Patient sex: F
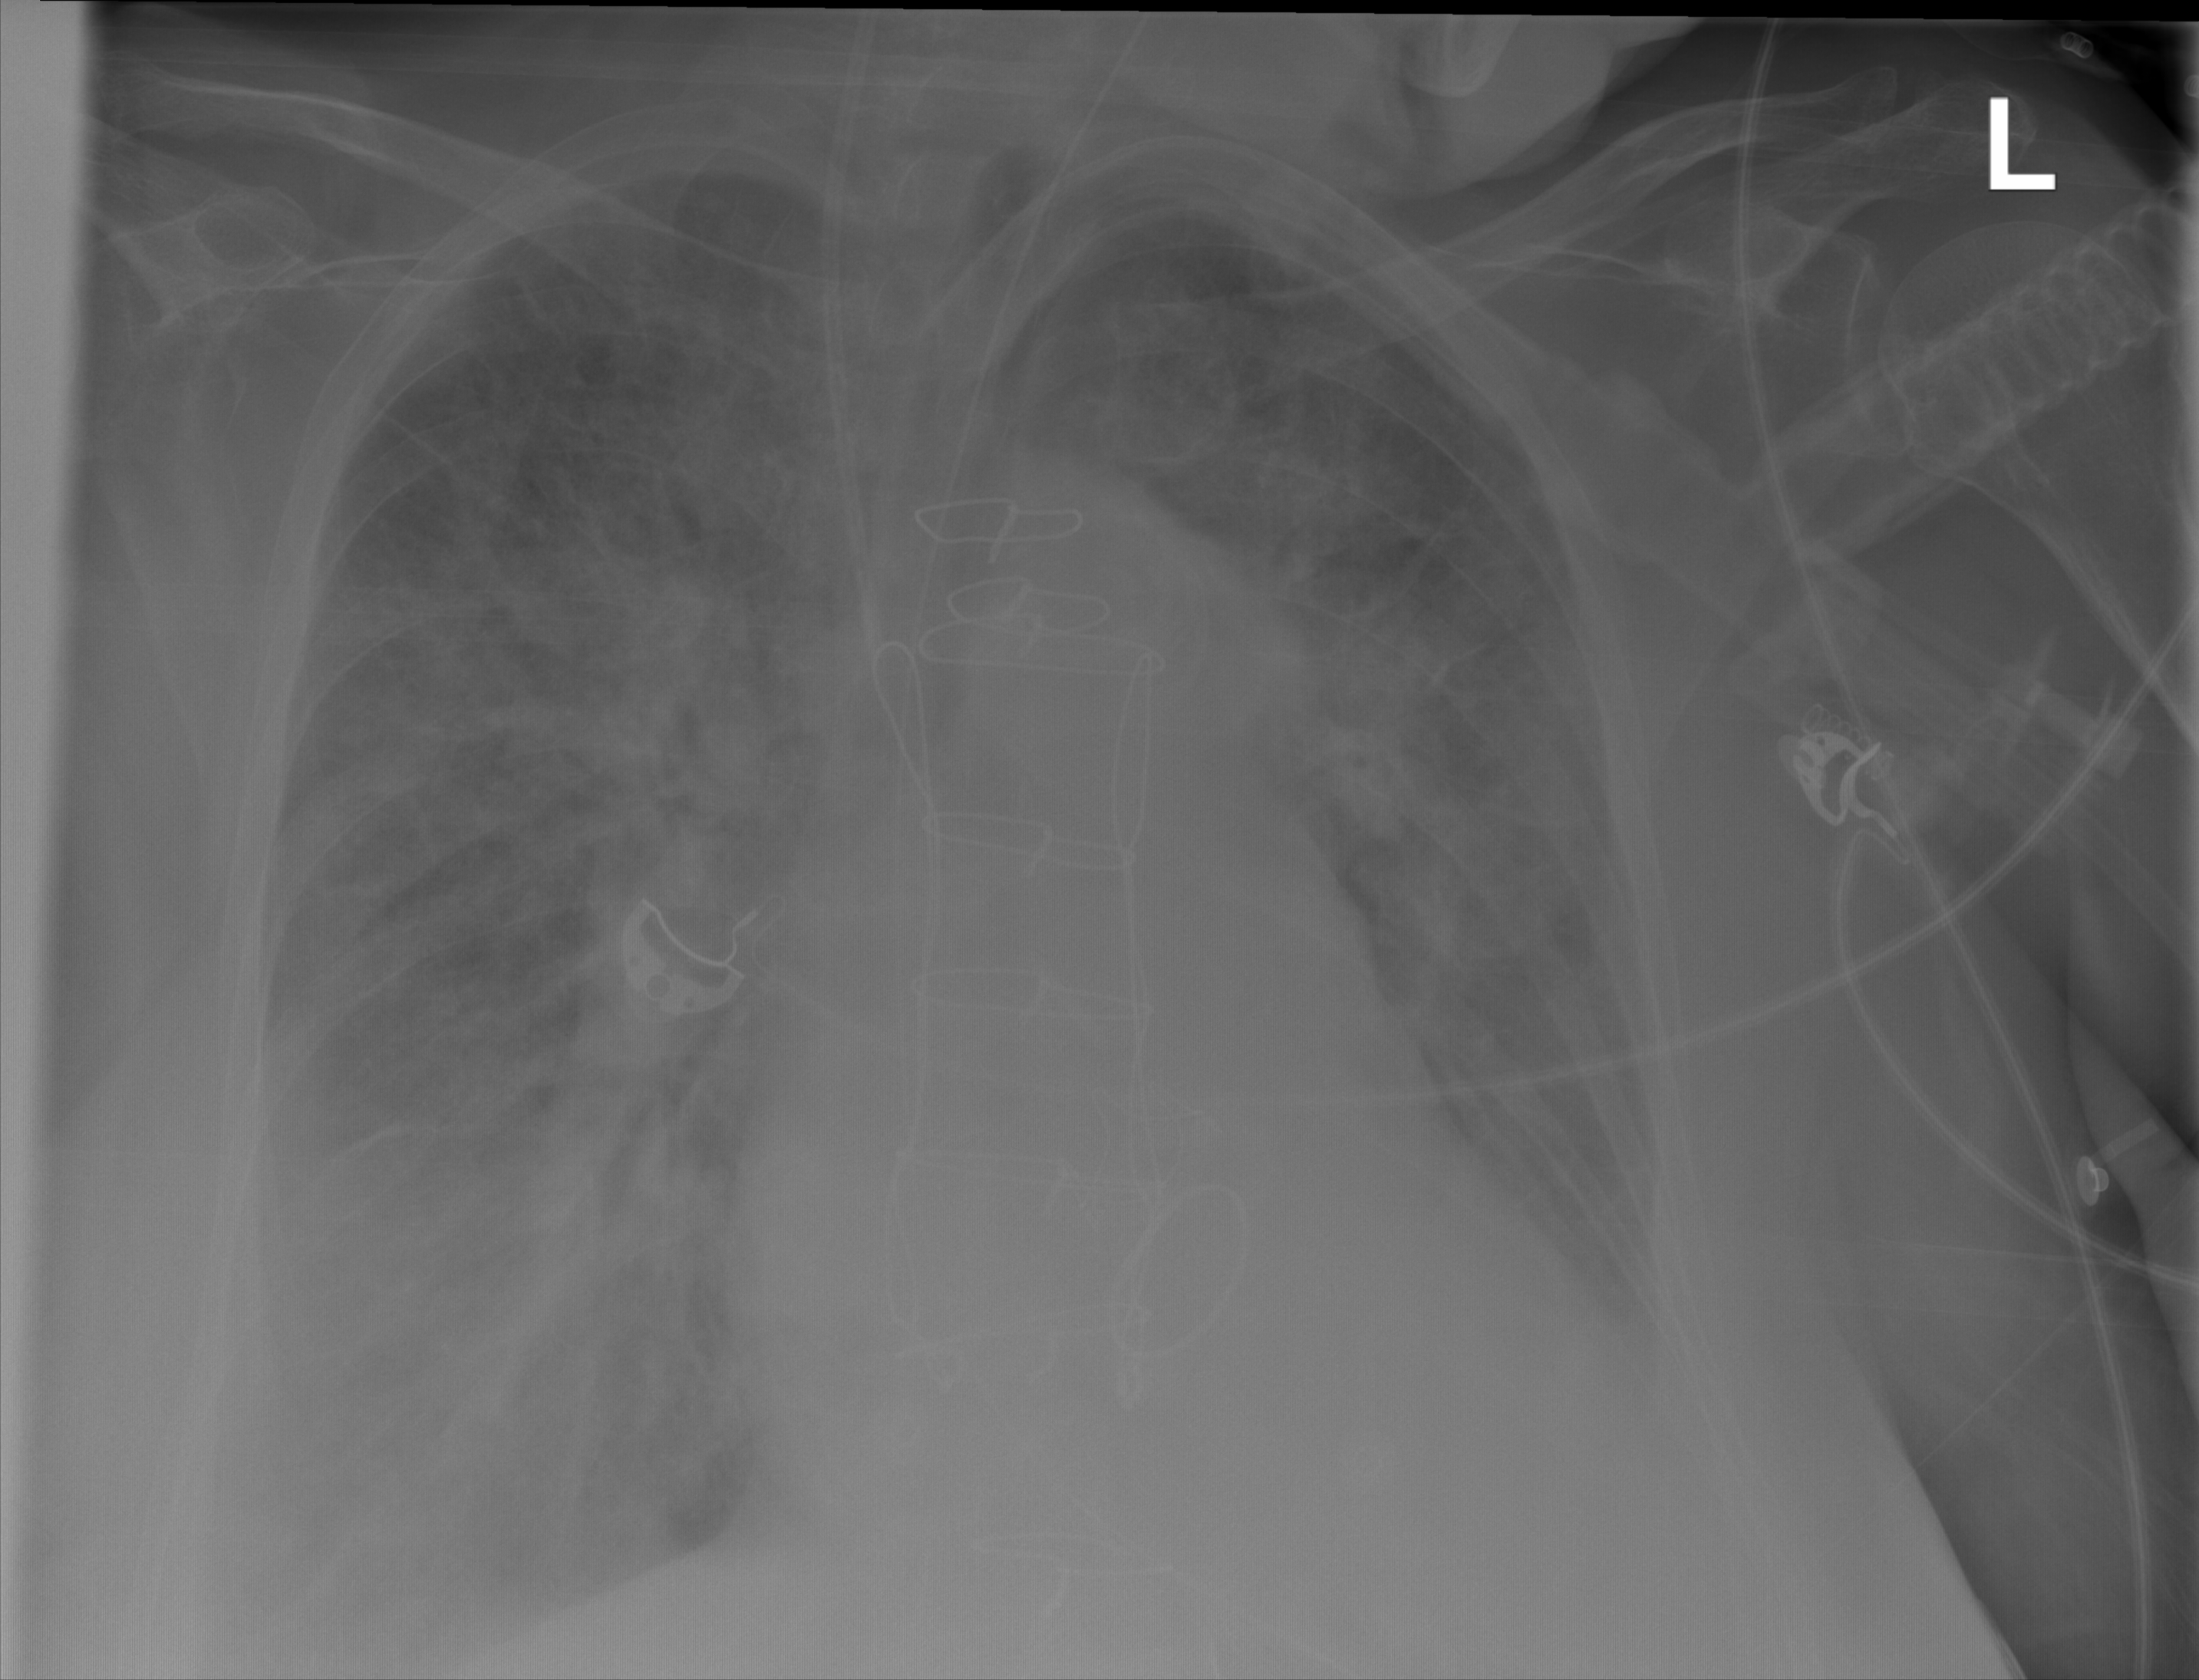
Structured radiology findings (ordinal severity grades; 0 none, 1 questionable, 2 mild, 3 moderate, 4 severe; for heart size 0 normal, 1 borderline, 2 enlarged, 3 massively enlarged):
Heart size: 1
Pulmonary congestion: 3
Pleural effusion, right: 3
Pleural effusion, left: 2
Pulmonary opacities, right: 2
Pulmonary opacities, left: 2
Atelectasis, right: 2
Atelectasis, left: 2